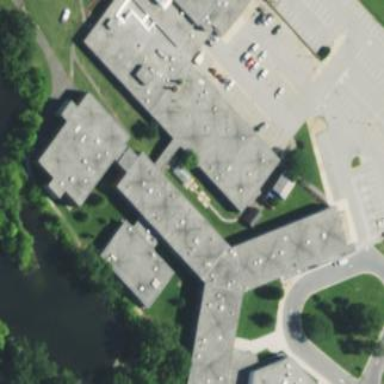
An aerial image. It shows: School building.